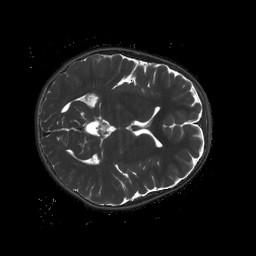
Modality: T2map
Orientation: axial
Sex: male
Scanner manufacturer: siemens
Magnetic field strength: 3 T
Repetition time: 4 s